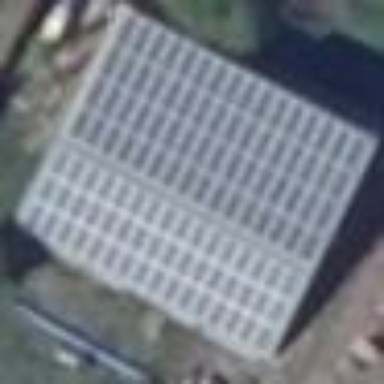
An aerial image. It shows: Building equipped with small solar photovoltaic panel for generating electricity.